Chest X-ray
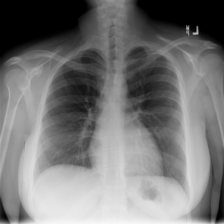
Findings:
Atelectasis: negative
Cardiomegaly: negative
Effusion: negative
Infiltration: negative
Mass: negative
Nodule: negative
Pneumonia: negative
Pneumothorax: negative
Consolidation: negative
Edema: negative
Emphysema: negative
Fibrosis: negative
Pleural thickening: negative
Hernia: negative